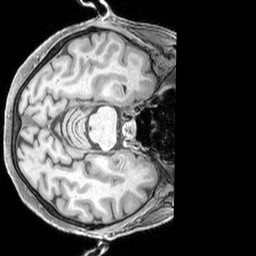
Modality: T1w
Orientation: axial
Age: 66
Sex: female
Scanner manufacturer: siemens
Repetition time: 2.3 s
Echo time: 0.00226 s